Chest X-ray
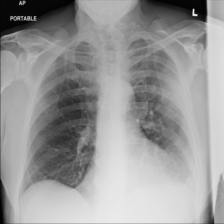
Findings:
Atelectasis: negative
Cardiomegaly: negative
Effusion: negative
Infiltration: negative
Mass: negative
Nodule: negative
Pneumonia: negative
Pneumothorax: negative
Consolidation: negative
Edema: negative
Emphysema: negative
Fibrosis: negative
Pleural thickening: negative
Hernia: negative